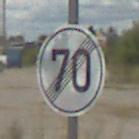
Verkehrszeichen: EndeGeschwindigkeit70
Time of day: Midday
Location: Outdoor (Suburban)
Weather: PartlyCloudy
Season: Summer
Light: Natural